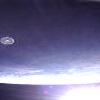
Label: sunburn